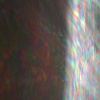
Label: sunburn